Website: apple
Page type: cross-sells
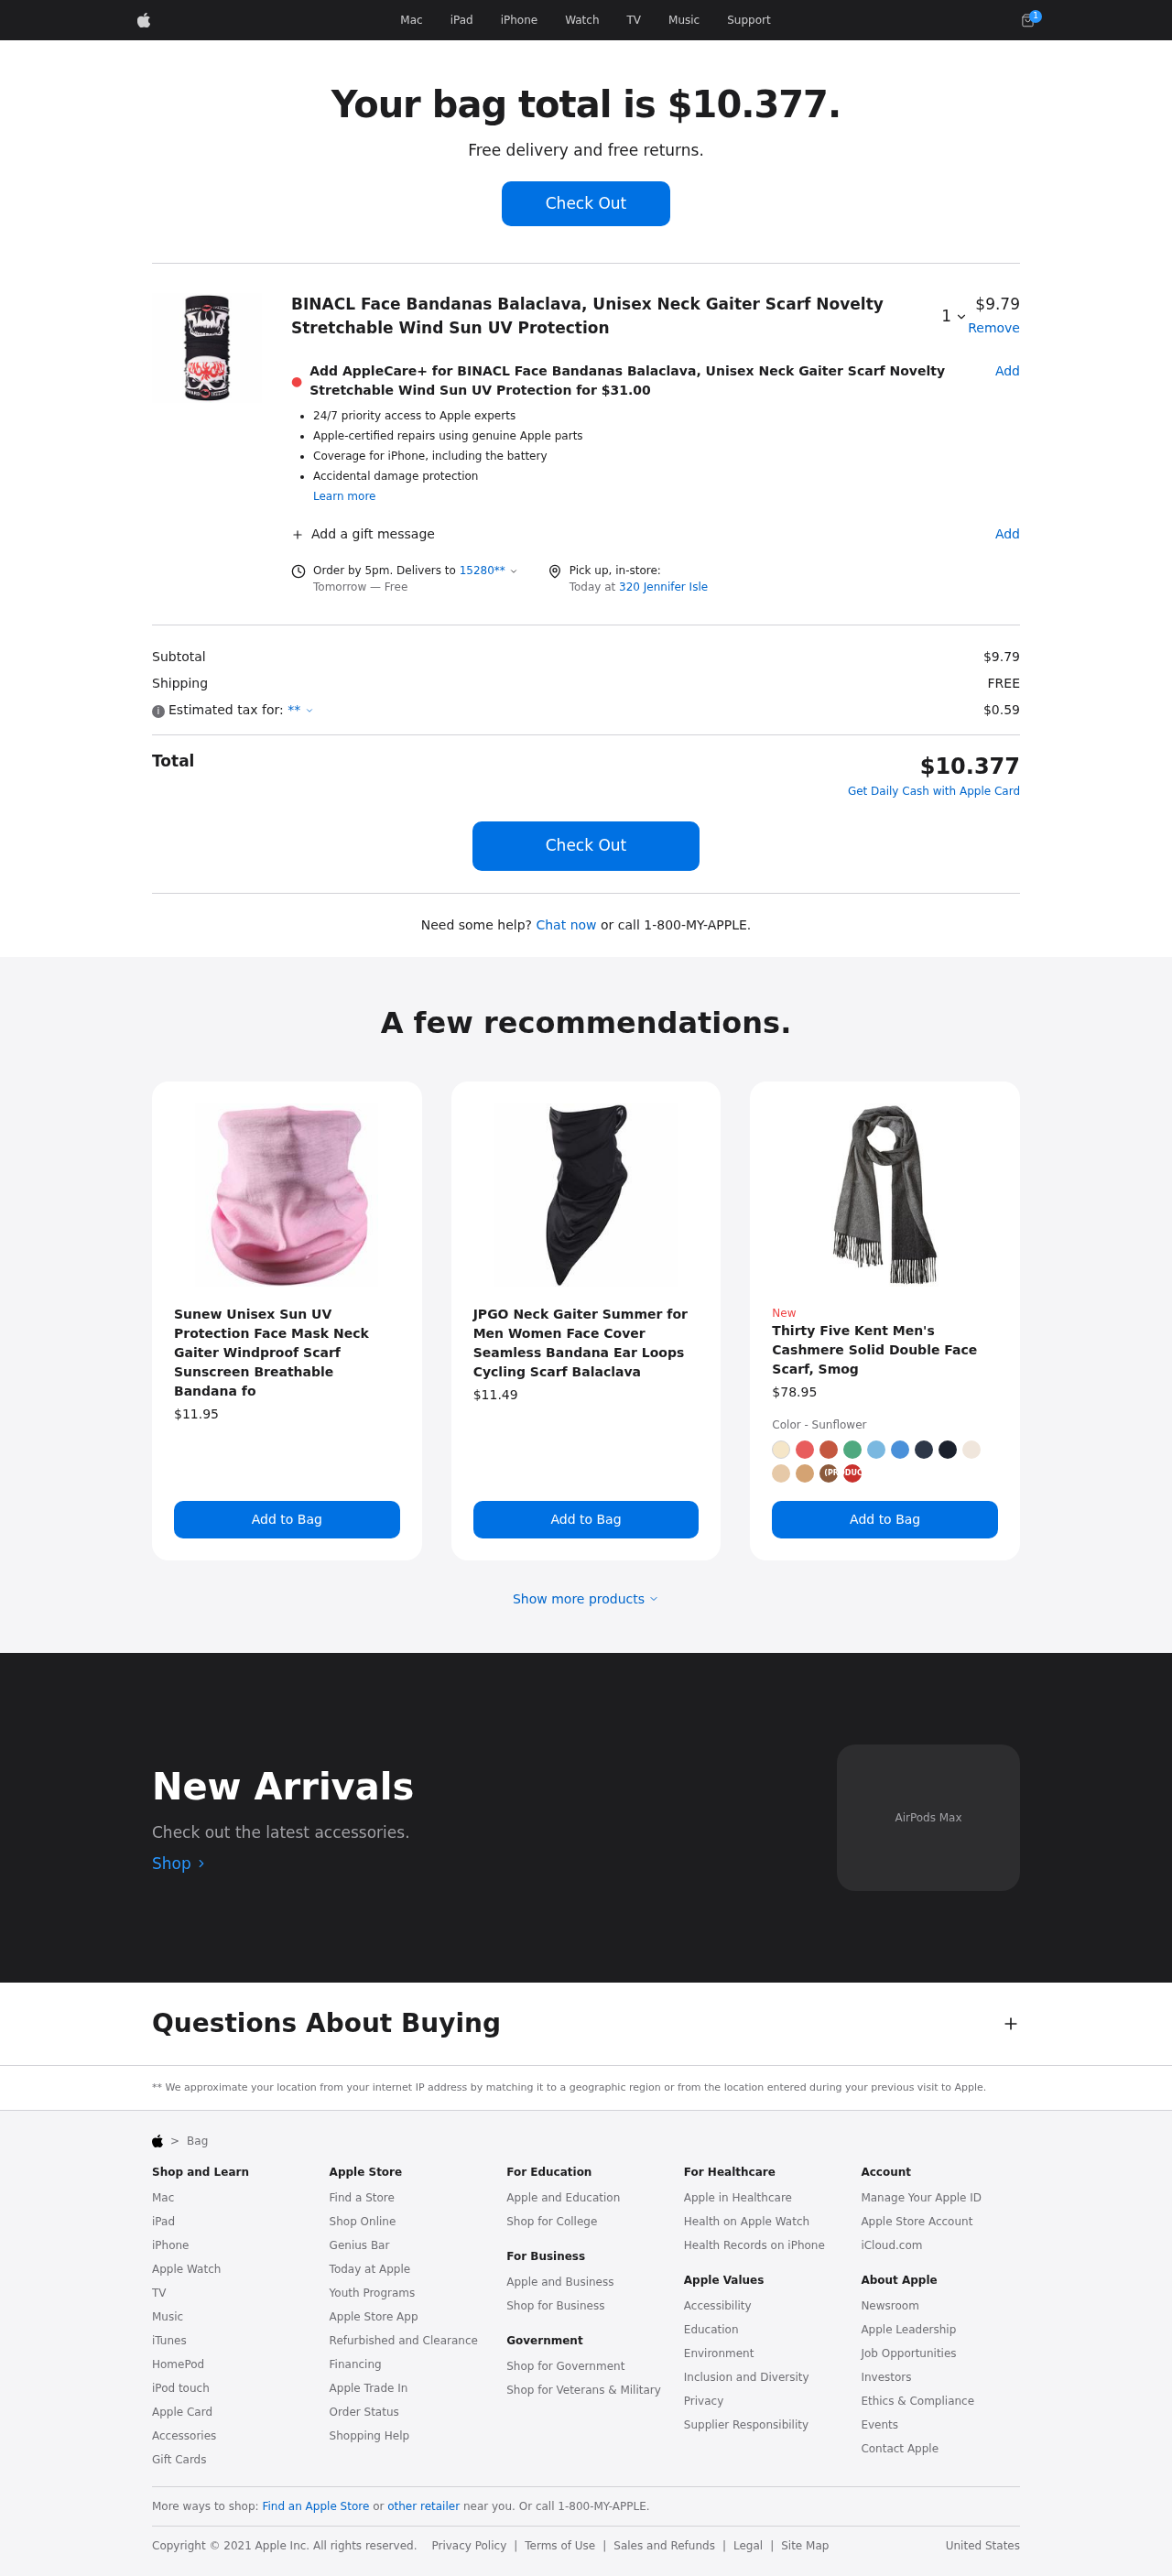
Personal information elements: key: PII_LOCATION1_STREET
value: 320 Jennifer Isle
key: PII_POSTCODE
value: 15280
Product elements: key: PRODUCT1_NAME
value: BINACL Face Bandanas Balaclava, Unisex Neck Gaiter Scarf Novelty Stretchable Wind Sun UV Protection
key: PRODUCT1_PRICE
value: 9.79
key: PRODUCT1_QUANTITY
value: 1
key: PRODUCT2_NAME
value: Sunew Unisex Sun UV Protection Face Mask Neck Gaiter Windproof Scarf Sunscreen Breathable Bandana fo
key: PRODUCT2_PRICE
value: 11.95
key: PRODUCT3_NAME
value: JPGO Neck Gaiter Summer for Men Women Face Cover Seamless Bandana Ear Loops Cycling Scarf Balaclava
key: PRODUCT3_PRICE
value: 11.49
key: PRODUCT4_NAME
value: Thirty Five Kent Men's Cashmere Solid Double Face Scarf, Smog
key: PRODUCT4_PRICE
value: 78.95
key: PRODUCT5_PRICE
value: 31
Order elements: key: ORDER_NUM_ITEMS
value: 1
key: ORDER_TOTAL
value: $10.377
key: ORDER_TOTAL
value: Your bag total is $10.377.
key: ORDER_DELIVERY_DATE
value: Tomorrow — Free
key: ORDER_SUBTOTAL
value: $9.79
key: ORDER_SHIPPING_COST
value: FREE
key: ORDER_TAX
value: $0.59